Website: slack
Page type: billing-address
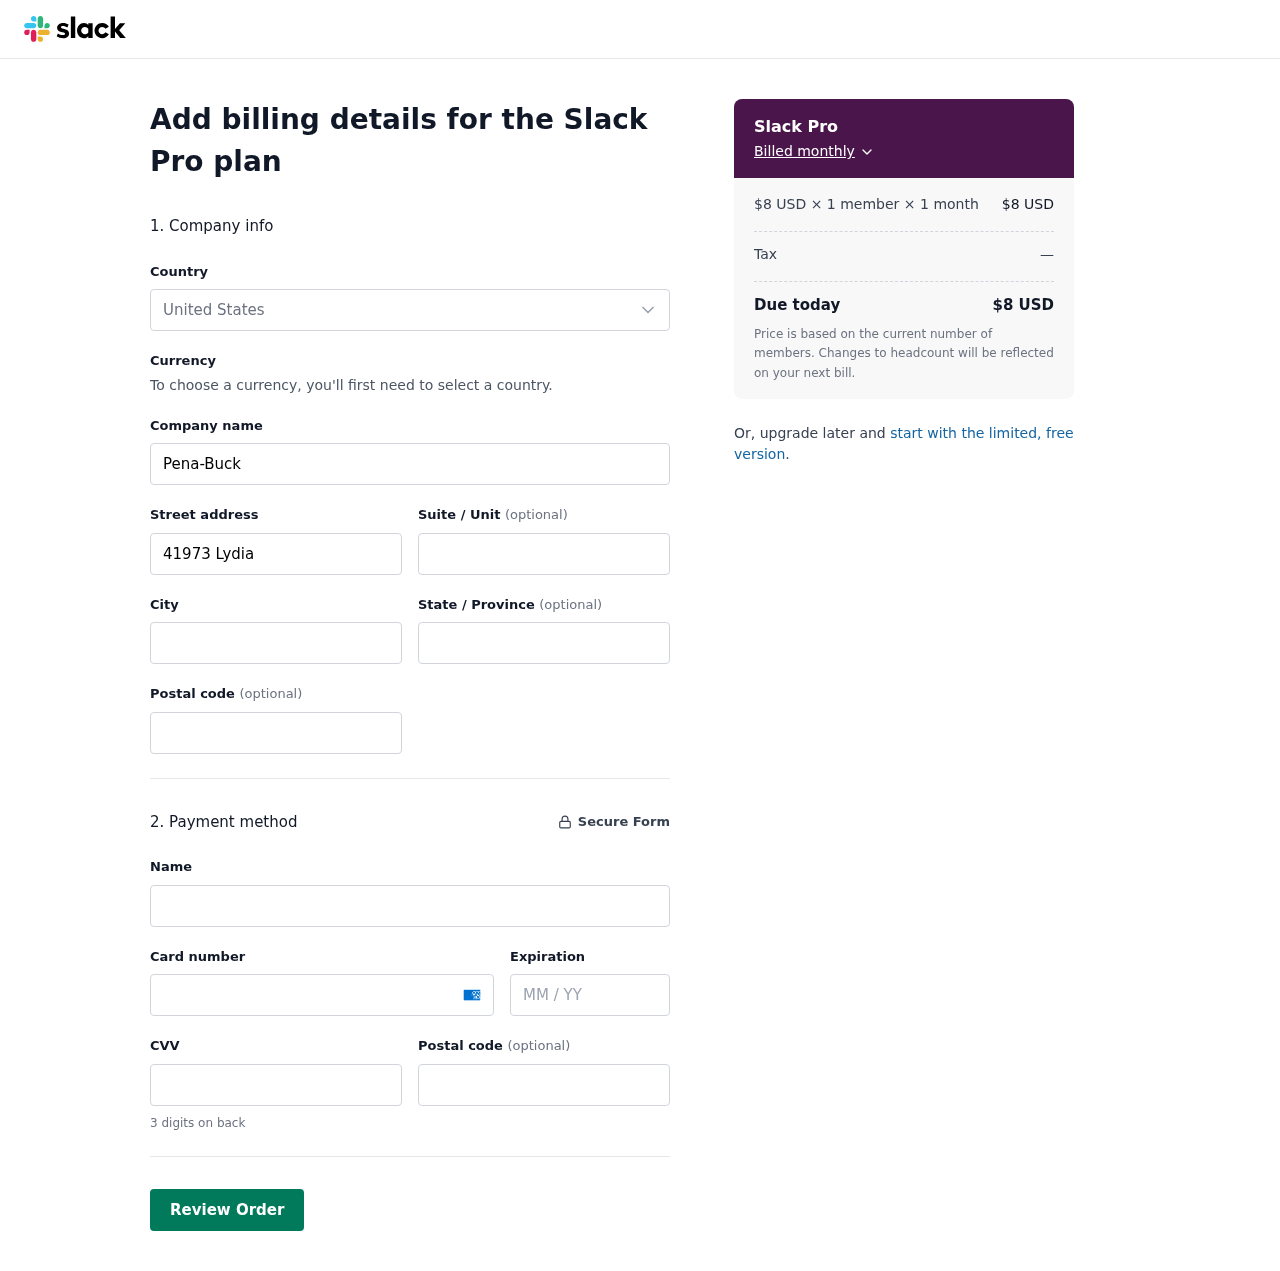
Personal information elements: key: PII_CARD_CVV
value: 2598
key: PII_CARD_EXPIRY
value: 07/26
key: PII_CARD_NUMBER
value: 3779 7695 1017 181
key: PII_CITY
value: Elizabethview
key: PII_COMPANY
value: Pena-Buck
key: PII_COUNTRY
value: United States
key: PII_FULLNAME
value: William Cooley
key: PII_POSTCODE
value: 29070
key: PII_STATE
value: New Mexico
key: PII_STREET
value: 41973 Lydia Hills Apt. 110
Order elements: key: ORDER_PLAN_PRICE
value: $8 USD
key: ORDER_NUM_MEMBERS
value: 1 member
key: ORDER_NUM_MONTHS
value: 1 month
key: ORDER_SUBTOTAL
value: $8 USD
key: ORDER_TAX
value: —
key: ORDER_TOTAL
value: $8 USD